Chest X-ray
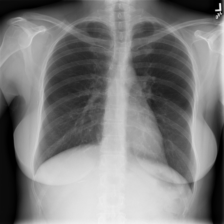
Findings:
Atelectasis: negative
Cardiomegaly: negative
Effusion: negative
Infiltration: negative
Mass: negative
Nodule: negative
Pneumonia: negative
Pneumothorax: negative
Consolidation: negative
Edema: negative
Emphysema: negative
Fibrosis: negative
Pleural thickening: negative
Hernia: negative